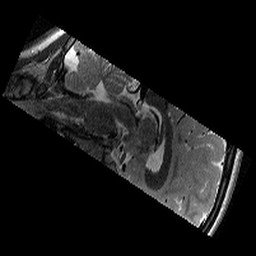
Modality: T2w
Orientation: sagittal
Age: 11
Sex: male
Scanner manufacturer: siemens
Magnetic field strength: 3 T
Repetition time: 9.23 s
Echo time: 0.067 s